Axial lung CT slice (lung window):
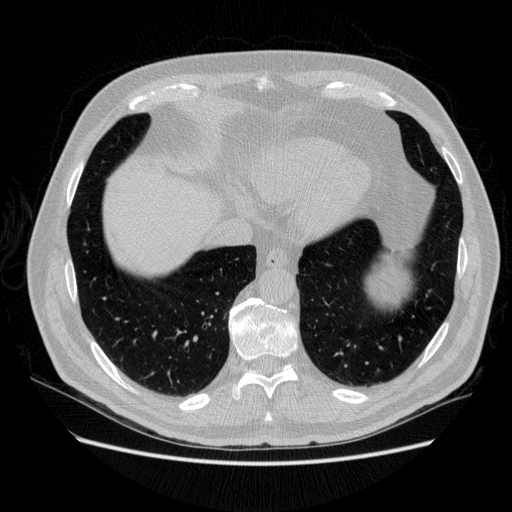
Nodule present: no